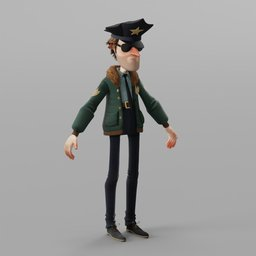
Label: people